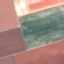
Land use / land cover: AnnualCrop